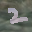
Label: 2